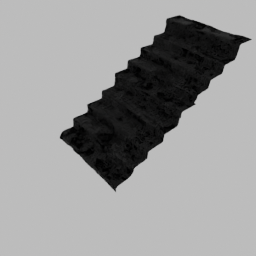
Label: architecture